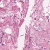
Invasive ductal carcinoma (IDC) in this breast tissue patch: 0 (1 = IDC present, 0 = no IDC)